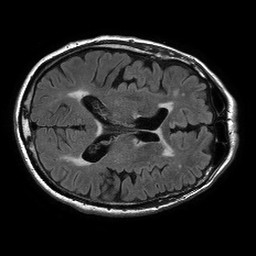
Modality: FLAIR
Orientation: axial
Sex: male
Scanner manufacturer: philips
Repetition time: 11 s
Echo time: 0.125 s